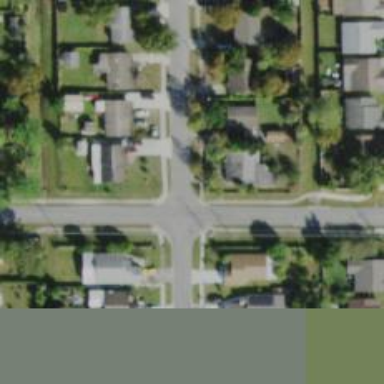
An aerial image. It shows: Residential road with sidewalk on the left.